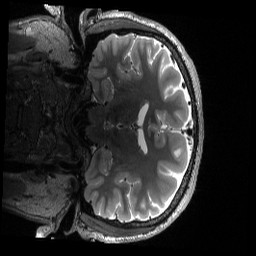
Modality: T2w
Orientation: coronal
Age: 29
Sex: male
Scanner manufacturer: siemens
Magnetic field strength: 3 T
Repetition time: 3.2 s
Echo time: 0.563 s